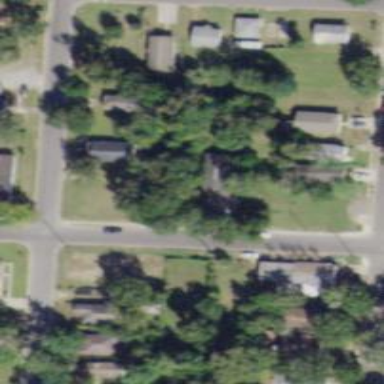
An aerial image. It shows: This residential area consists of single-family homes.